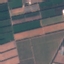
Land use / land cover: PermanentCrop